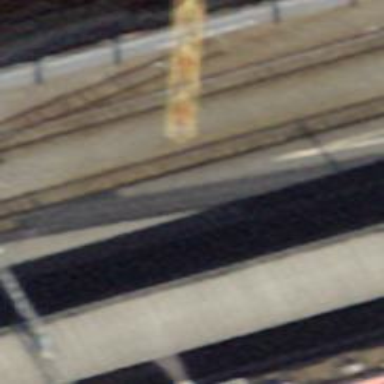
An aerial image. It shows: Close-up of railway platform edge.